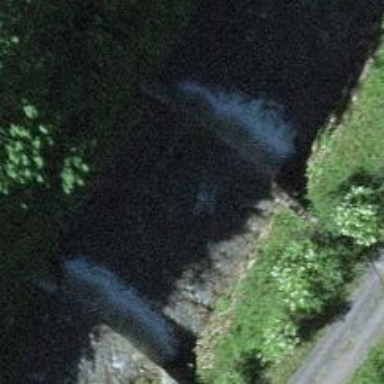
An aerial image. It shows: Check dam beside retaining wall.